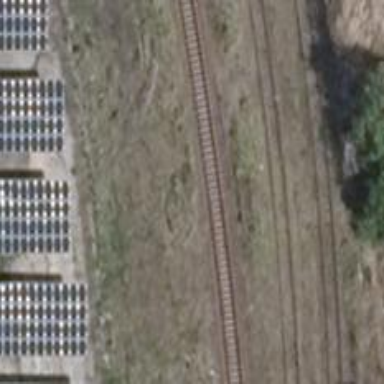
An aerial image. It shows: Abandoned railway.